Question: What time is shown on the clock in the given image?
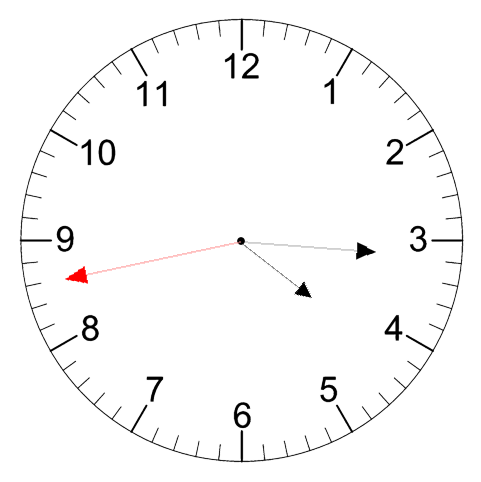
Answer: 04:15:43